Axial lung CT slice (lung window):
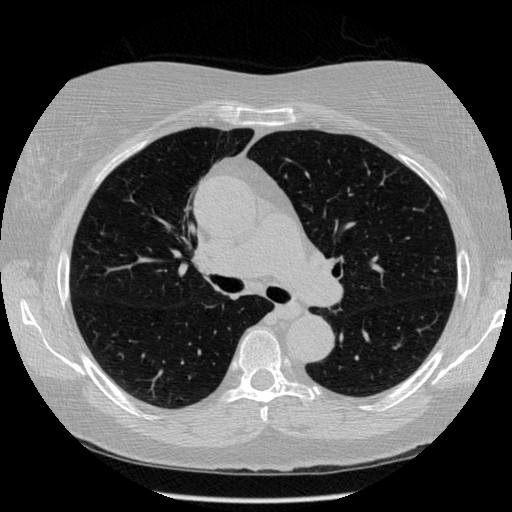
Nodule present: no